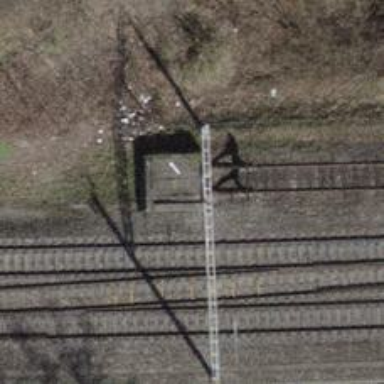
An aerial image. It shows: Railway buffer stop.